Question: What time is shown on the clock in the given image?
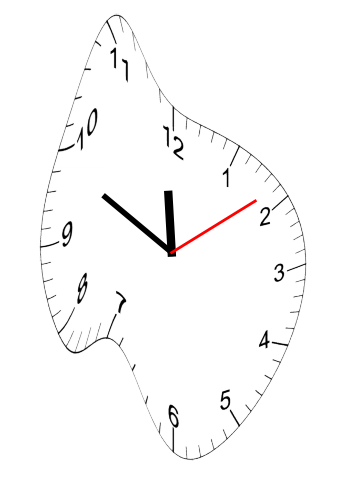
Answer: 11:49:09